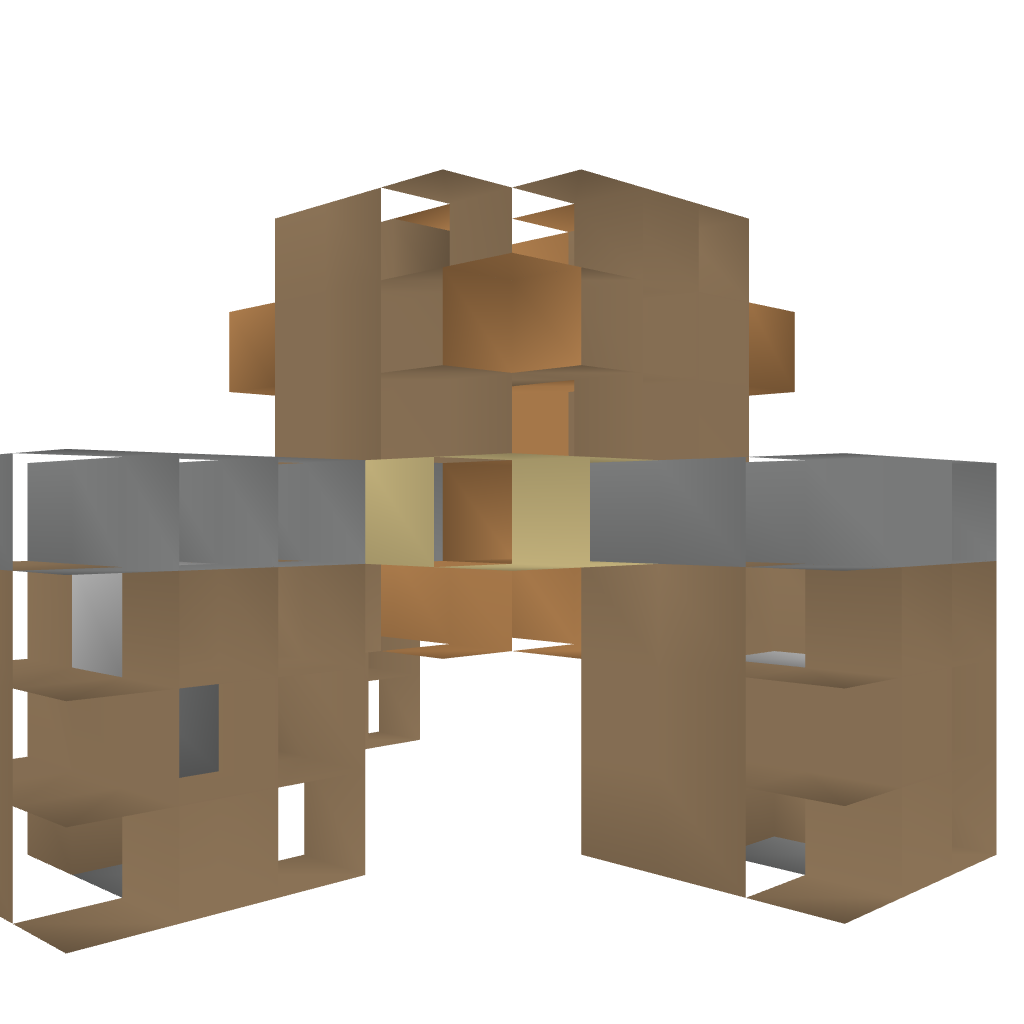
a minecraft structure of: Lamp Schematic